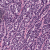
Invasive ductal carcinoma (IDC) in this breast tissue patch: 1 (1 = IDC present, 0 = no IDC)